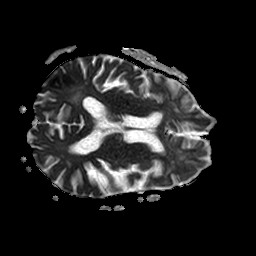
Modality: ADC
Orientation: axial
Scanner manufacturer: philips
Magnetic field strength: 1.5 T
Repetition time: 3.481 s
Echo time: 0.07039 s